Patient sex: M
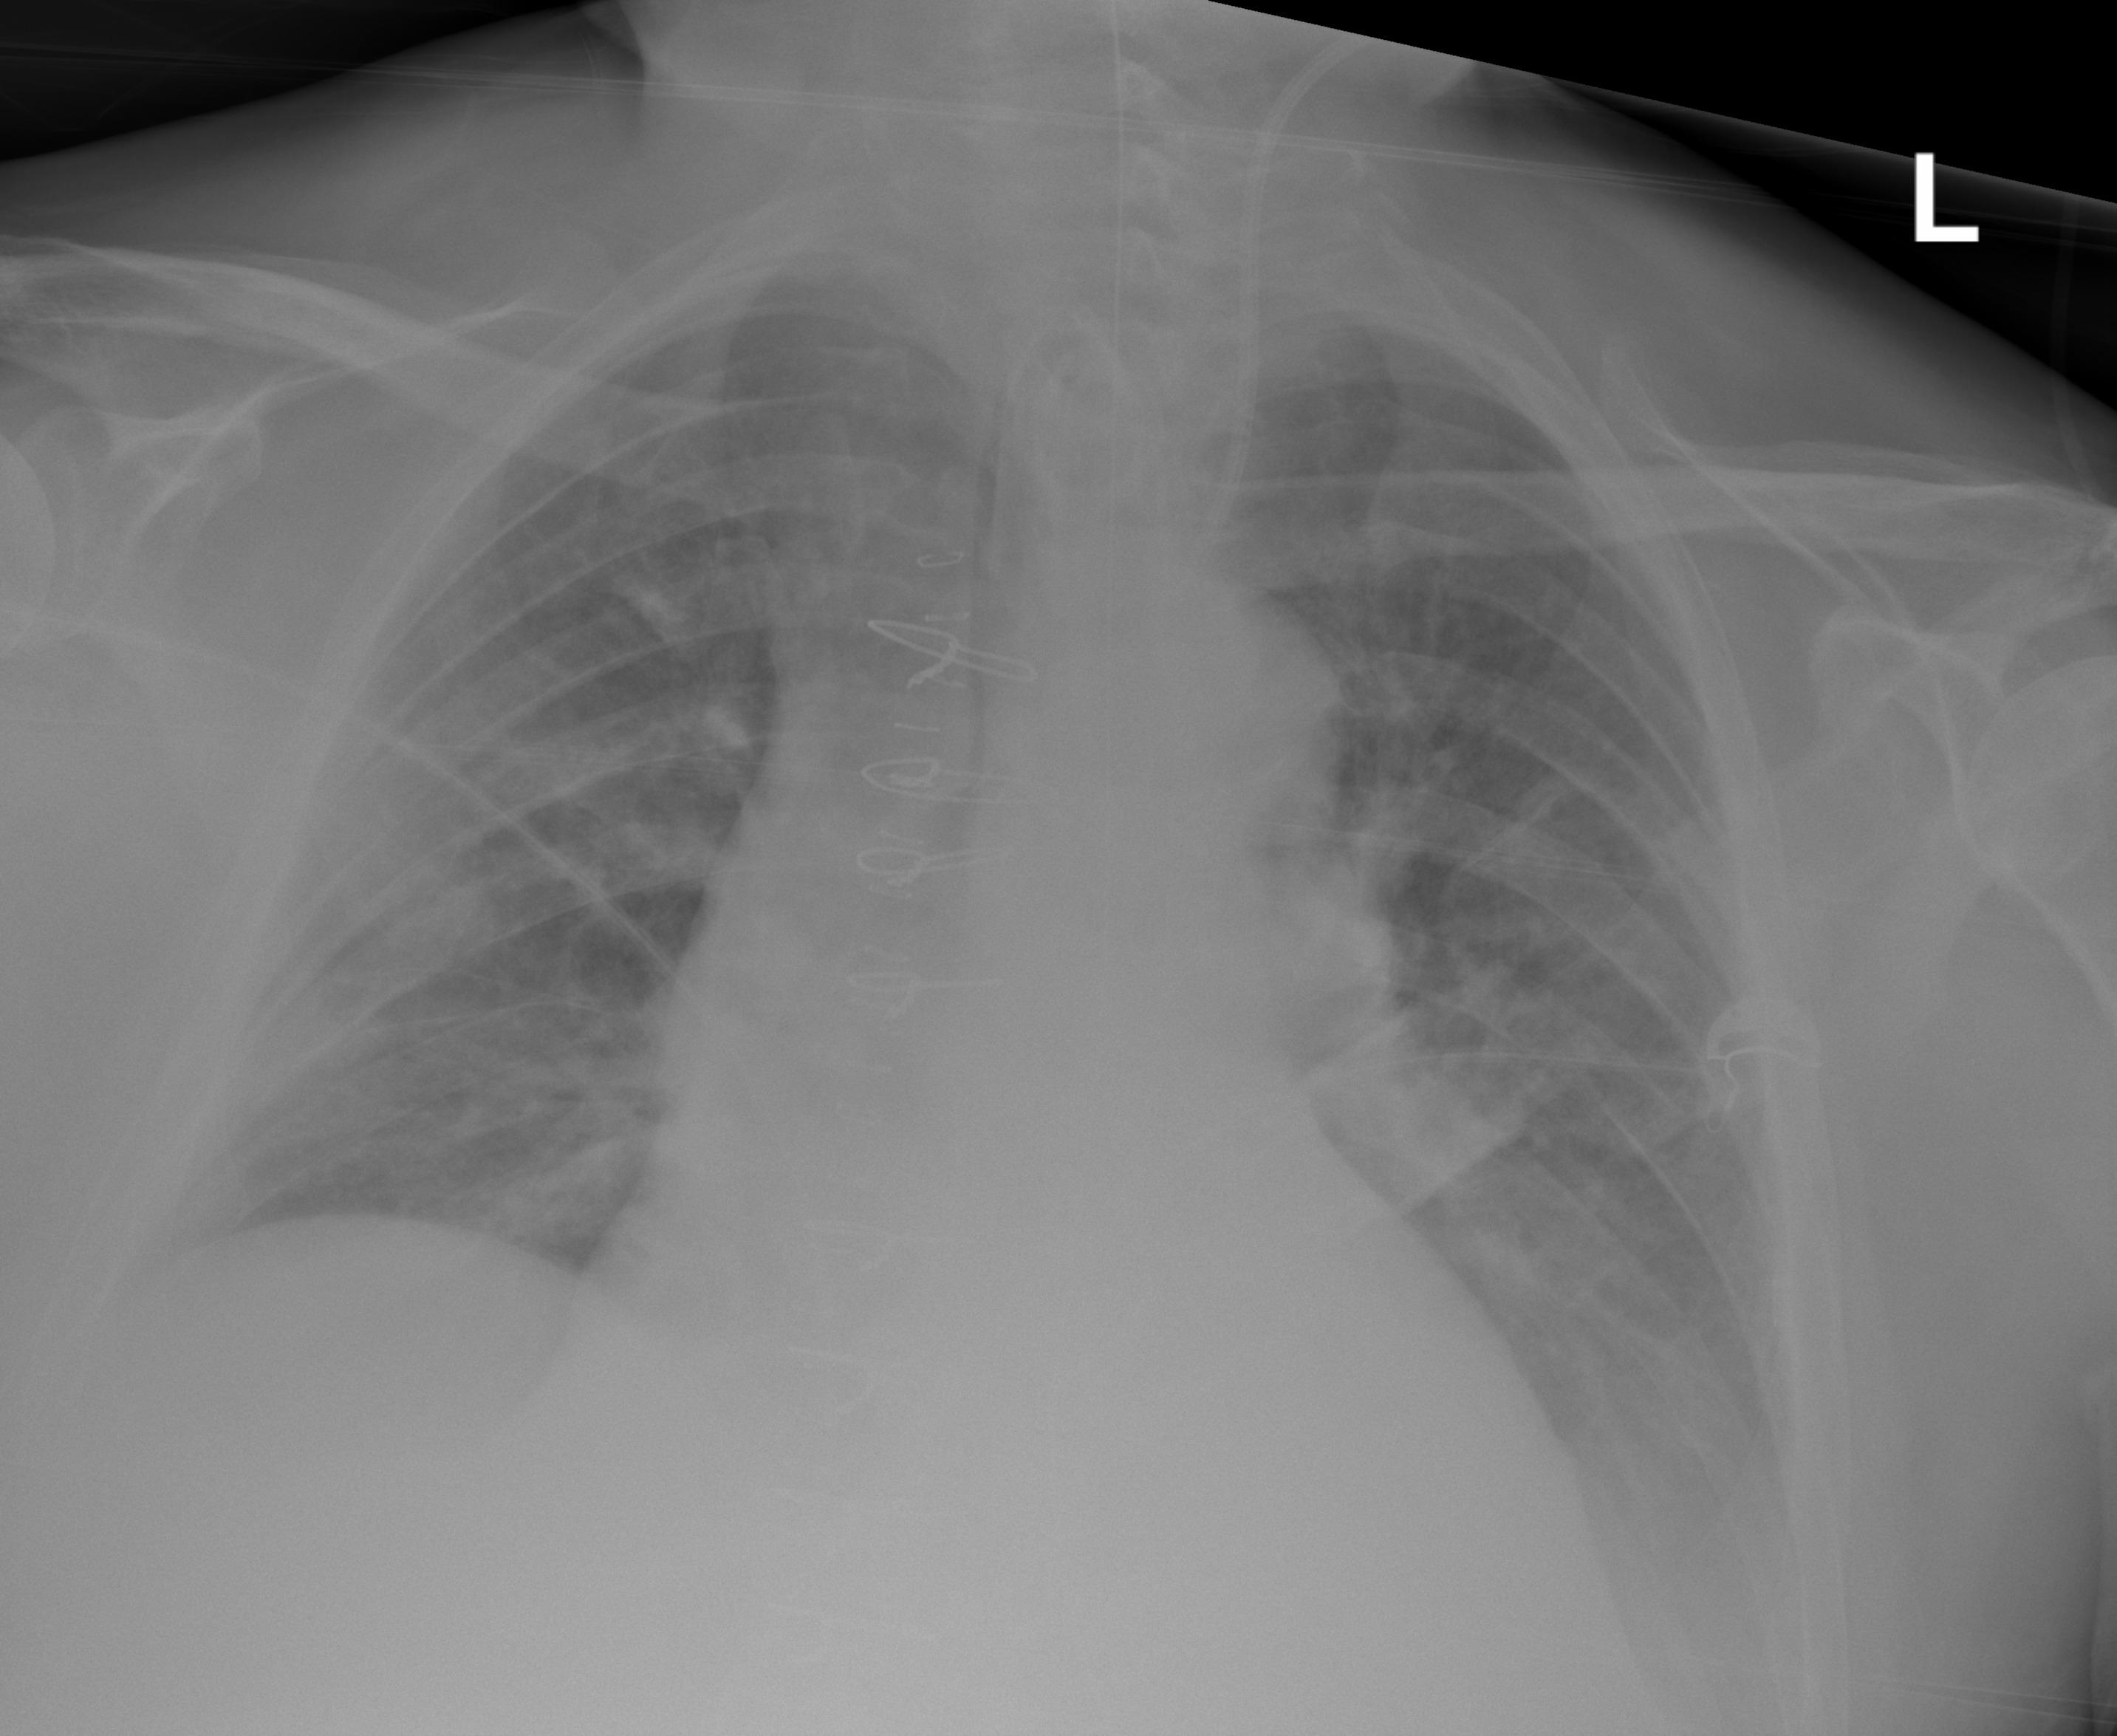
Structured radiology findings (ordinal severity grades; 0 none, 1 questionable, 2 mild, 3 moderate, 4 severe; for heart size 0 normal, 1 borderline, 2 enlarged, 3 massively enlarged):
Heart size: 2
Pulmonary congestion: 0
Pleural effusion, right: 0
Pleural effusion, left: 2
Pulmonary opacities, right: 0
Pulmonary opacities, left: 0
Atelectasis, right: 0
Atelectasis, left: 0